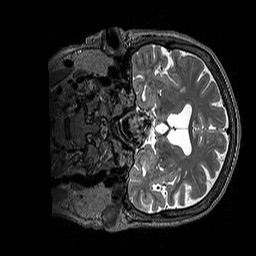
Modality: T2w
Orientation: coronal
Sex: female
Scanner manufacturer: siemens
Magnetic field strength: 3 T
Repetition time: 3.2 s
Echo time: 0.409 s